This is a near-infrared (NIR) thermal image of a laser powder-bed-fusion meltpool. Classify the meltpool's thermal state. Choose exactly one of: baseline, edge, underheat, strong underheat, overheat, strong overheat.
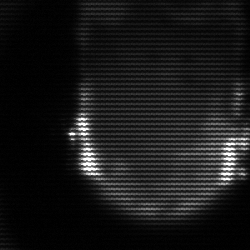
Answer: baseline